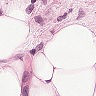
Metastatic tissue present: yes